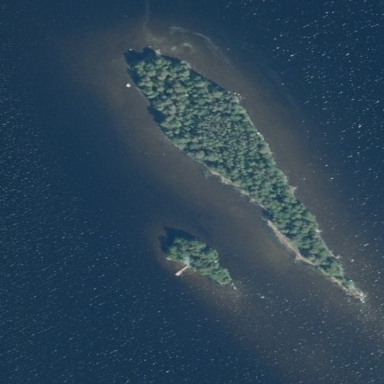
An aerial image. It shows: Island.